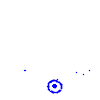
Particle: electron